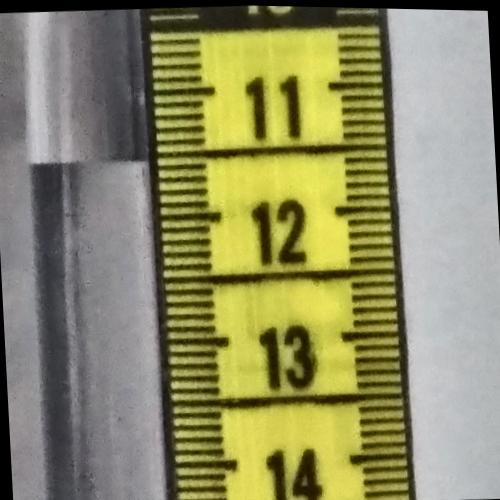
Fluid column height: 11.5 cm